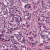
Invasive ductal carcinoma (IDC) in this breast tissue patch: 1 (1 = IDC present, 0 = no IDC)